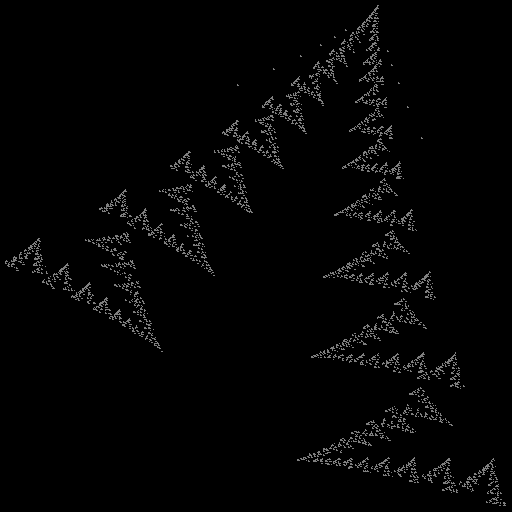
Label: zigzag